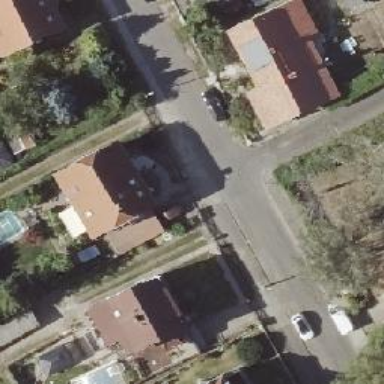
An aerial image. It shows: Smooth asphalt road in residential area.